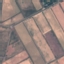
Label: PermanentCrop